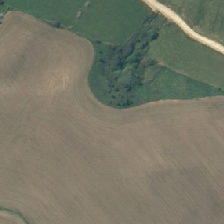
Land cover: shortrotation_cropland